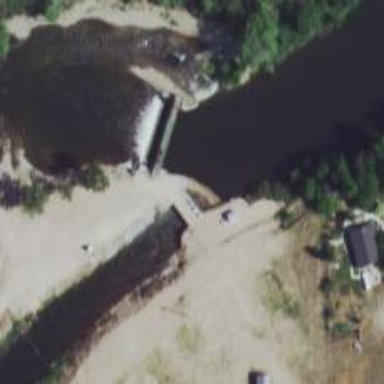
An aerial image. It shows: Weir in waterway.